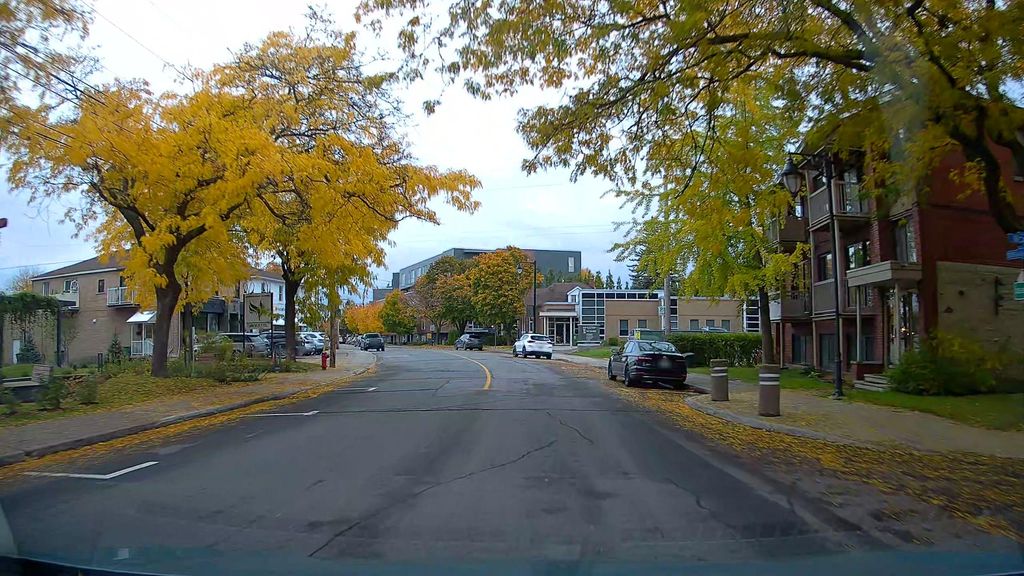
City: montreal